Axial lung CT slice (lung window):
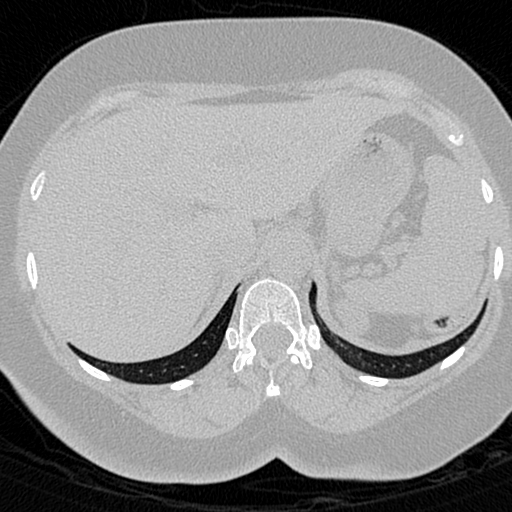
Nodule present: no